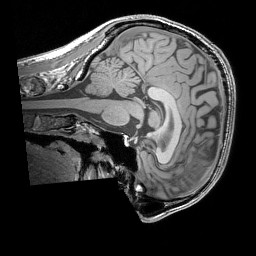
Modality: T1w
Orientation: sagittal
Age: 40
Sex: male
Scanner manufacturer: siemens
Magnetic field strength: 3 T
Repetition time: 1.83 s
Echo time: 0.00303 s